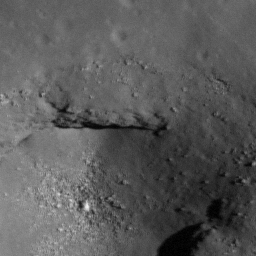
Pit: Mare Insularum Pit
Host crater: Mare Insularum
Host type: mare
Lunar coordinates: latitude 8.686, longitude 330.966